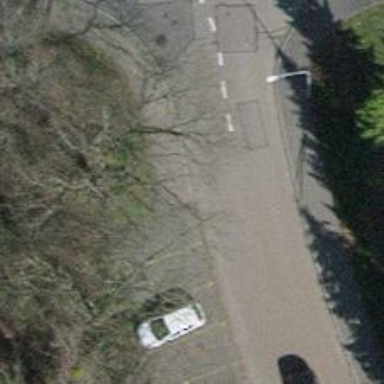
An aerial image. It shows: Kerb serving as barrier.